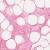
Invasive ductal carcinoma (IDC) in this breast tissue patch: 0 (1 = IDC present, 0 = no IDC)